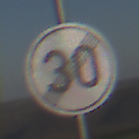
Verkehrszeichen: EndeGeschwindigkeit30
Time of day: MorningAfternoon
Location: Outdoor (Nature)
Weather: Clear
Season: Winter
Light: Natural